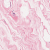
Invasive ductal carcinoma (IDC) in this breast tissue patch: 0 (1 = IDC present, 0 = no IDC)